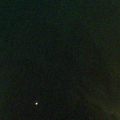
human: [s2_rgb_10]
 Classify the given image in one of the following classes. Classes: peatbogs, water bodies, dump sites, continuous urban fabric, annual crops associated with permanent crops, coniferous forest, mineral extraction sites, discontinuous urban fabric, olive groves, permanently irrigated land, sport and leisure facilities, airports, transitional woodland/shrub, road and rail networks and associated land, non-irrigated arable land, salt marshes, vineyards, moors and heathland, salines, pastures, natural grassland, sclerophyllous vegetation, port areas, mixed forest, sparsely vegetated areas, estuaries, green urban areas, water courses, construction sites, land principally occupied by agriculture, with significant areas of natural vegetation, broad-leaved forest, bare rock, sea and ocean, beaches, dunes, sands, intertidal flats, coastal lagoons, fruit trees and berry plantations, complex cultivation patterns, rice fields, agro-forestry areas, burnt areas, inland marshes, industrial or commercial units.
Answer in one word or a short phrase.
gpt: sea and ocean